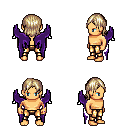
a pixel art fantasy rpg character, male body template, human, tanned skin, purple wings, gold greaves, white blonde long bangs hairstyle, four views (front, back, left, right), 2x2 character sprite sheet, small pixel art, hard edges, no anti-aliasing